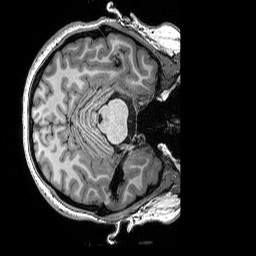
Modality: T1w
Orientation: axial
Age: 26
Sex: female